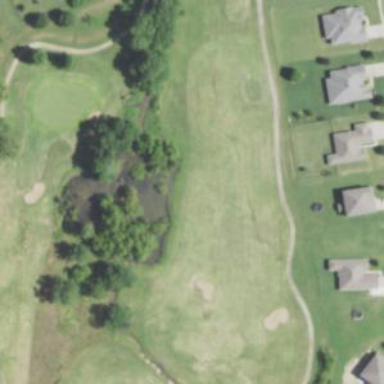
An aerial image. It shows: Area covered with grass designated as out of bounds for golf.